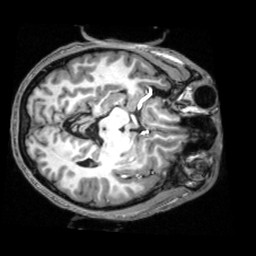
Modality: T1w
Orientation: axial
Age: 21
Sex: male
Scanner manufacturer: siemens
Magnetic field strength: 3 T
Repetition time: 2.53 s
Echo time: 0.00339 s